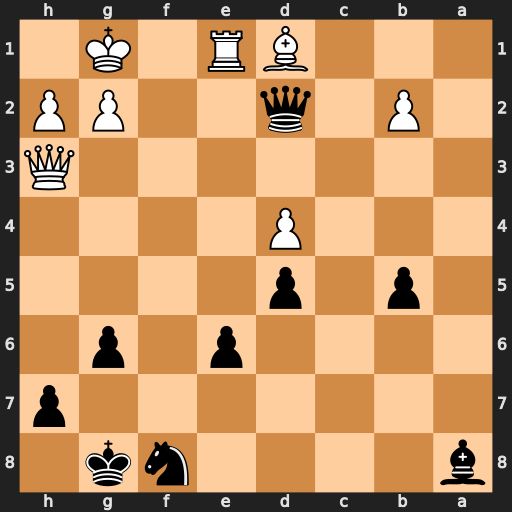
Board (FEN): b4nk1/7p/4p1p1/1p1p4/3P4/7Q/1P1q2PP/3BR1K1
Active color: b
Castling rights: -
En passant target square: -
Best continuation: Qxe1#